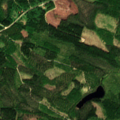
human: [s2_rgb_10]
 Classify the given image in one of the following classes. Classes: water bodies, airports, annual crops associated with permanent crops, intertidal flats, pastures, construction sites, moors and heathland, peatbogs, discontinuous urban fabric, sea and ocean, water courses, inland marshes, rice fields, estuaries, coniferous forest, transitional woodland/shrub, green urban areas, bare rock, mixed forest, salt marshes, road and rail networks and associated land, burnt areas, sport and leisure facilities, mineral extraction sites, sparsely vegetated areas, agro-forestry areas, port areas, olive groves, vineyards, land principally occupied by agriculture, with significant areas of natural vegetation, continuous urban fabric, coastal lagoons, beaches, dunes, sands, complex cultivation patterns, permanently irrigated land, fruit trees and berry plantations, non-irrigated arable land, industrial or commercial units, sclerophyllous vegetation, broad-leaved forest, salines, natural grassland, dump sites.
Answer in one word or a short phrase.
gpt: broad-leaved forest, coniferous forest, mixed forest, transitional woodland/shrub